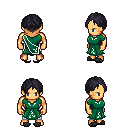
a pixel art fantasy rpg character, male body template, human, tanned skin, sash dress, white pants, raven parted hairstyle, gray slippers, four views (front, back, left, right), 2x2 character sprite sheet, small pixel art, hard edges, no anti-aliasing